Question: I have the following XML file:
'''
<Palettes>
<Palette>
<Primary Name="Black"/>
<Other Name="Blue"/>
<Other Name="Red"/>
</Palette>
<Palette>
<Primary Name="Green"/>
<Other Name="Orange"/>
<Other Name="Yellow"/>
<Other Name="Violet"/>
</Palette>
</Palettes>
'''
I want to have two combo boxes: One which displays the primary colors of each palette, and another which displays the "Other" colors of the palette selected in the first combo.
I would like to have this data binding done in the XAML file and not in the code-behind, if this is possible.
I have the following XAML file:
'''
<Window x:Class="WpfApplication1.MainWindow"
xmlns="http://schemas.microsoft.com/winfx/2006/xaml/presentation"
xmlns:x="http://schemas.microsoft.com/winfx/2006/xaml"
Title="MainWindow" Height="80" Width="350">
<Window.Resources>
<XmlDataProvider x:Key="Palettes" Source="pack://siteoforigin:,,,/Palettes.xml" />
</Window.Resources>
<Grid>
<ComboBox x:Name="cbxPrimary"
DisplayMemberPath="Primary/@Name"
ItemsSource="{Binding Mode=OneWay, Source={StaticResource Palettes}, XPath=/Palettes/Palette}"
Margin="10,10,175,10"
SelectedIndex="0"/>
<ComboBox x:Name="cbxOther"
DisplayMemberPath="Other/@Name"
ItemsSource="{Binding ElementName=cbxPrimary, Mode=OneWay, Path=SelectedItem}"
Margin="175,10,10,10"
SelectedIndex="0"
SelectedValue="{Binding XPath=./Other/@Name}"
SelectedValuePath="./Other/@Name"/>
</Grid>
</Window>
'''
However, this will show blank entries for the "Other" colors in the second combo box:

I cannot figure out whether I am missing something, or if this is coded improperly. How can this be corrected?
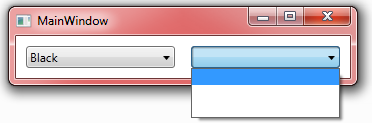
Answer: As the name of 'DisplayMemberPath' implies it is a path to a member, not arbitrarily nested nodes or attributes. I would change the bindings as follows:
'''
<ComboBox x:Name="cbxOther"
DataContext="{Binding ElementName=cbxPrimary, Path=SelectedItem}"
ItemsSource="{Binding XPath=./Other/@Name}"
Margin="175,10,10,10"
SelectedIndex="0"/>
'''
Using 'SelectedValue'/'Path' and 'DisplayMemberPath' only makes sense when the display should be different from the underlying value.